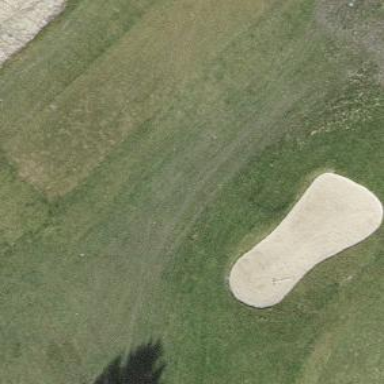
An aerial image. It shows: Golf bunker filled with sandy terrain.